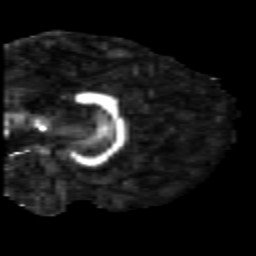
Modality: FA
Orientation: sagittal
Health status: healthy
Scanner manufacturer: siemens
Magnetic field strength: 3 T
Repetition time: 10 s
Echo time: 0.092 s